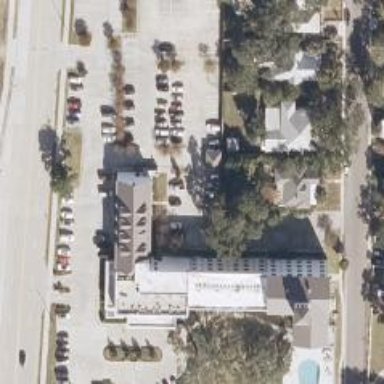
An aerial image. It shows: Hotel building.